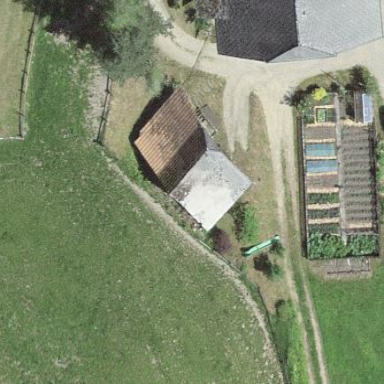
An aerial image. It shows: Barn.